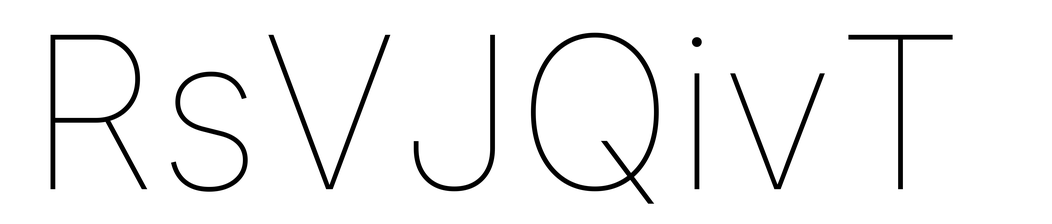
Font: Inter_Thin